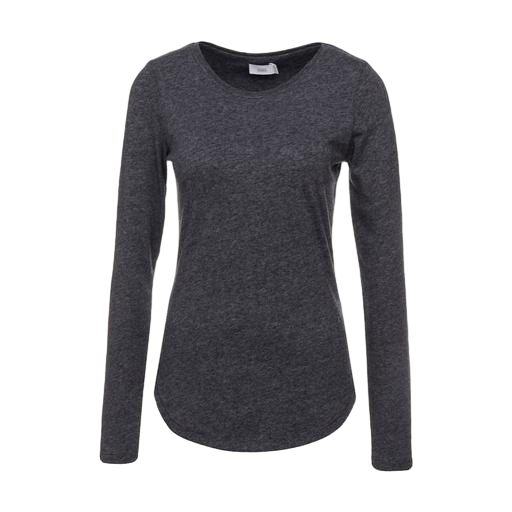
long-sleeve top, long t-shirt, long-sleeve jersey tee, white background